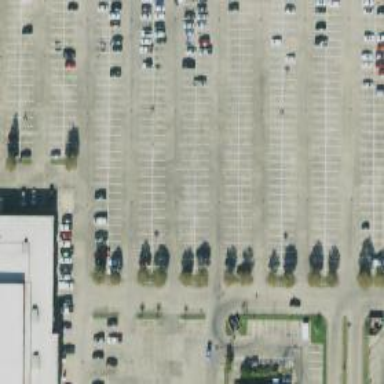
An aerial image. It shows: Parking space.